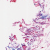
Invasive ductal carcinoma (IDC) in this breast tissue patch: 0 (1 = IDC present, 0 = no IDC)